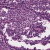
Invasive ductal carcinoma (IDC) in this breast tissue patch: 1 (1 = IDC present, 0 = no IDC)